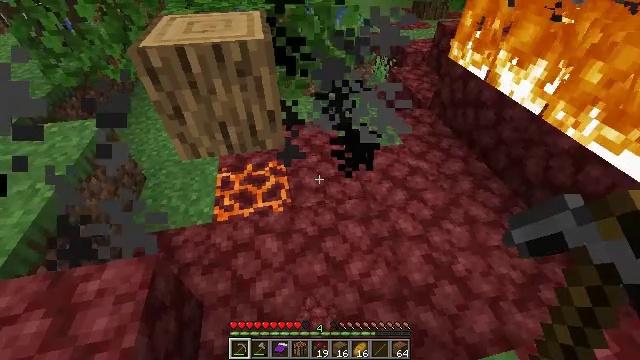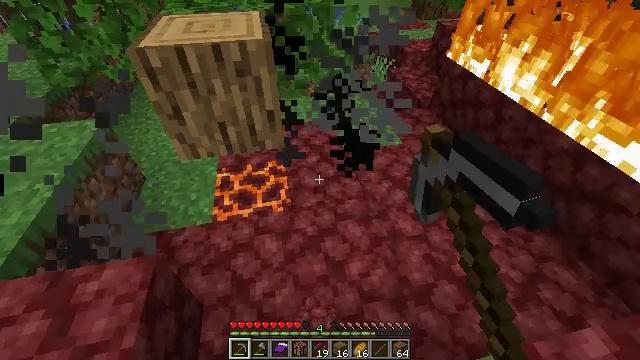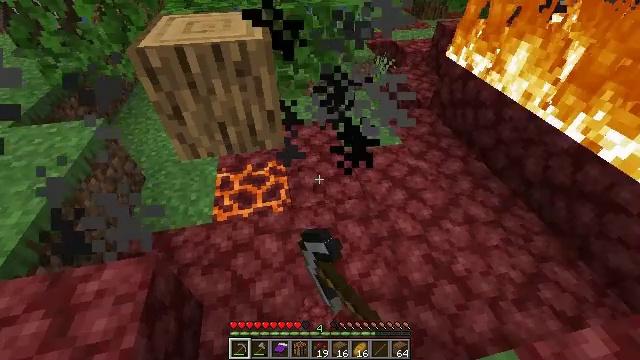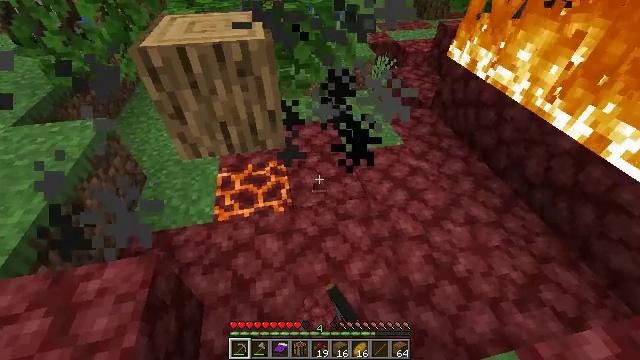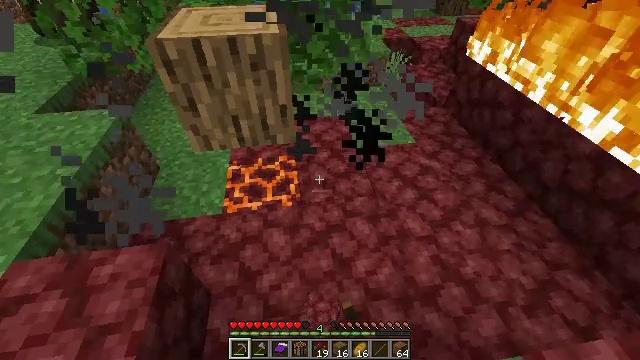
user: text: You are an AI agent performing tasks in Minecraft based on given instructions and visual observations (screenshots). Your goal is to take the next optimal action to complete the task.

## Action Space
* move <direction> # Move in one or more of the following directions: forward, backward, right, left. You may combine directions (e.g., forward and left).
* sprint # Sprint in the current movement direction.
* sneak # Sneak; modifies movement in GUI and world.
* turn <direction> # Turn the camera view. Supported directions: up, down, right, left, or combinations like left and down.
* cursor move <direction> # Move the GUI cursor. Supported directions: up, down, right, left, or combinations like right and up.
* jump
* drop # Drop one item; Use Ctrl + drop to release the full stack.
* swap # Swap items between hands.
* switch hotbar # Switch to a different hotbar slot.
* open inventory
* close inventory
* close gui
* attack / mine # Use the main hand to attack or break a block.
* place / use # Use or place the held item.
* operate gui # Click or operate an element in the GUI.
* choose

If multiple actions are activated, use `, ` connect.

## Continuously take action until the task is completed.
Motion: motion action
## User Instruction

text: Clear the fire from the area.
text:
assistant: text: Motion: attack / mine
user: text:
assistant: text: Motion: attack / mine
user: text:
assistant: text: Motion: no_op
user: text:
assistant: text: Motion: turn left
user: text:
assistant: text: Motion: no_op